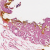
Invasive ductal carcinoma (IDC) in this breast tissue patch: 0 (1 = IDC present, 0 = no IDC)